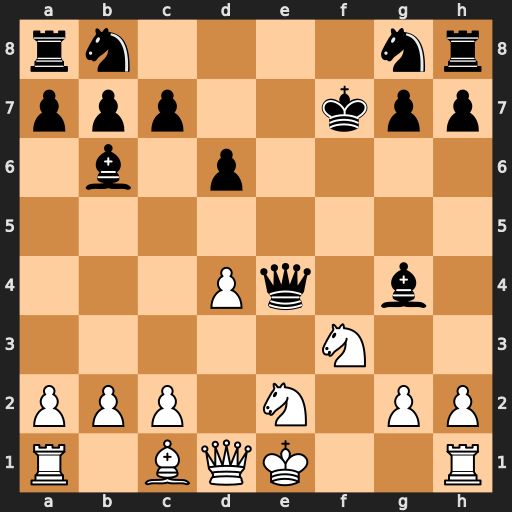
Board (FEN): rn4nr/ppp2kpp/1b1p4/8/3Pq1b1/5N2/PPP1N1PP/R1BQK2R
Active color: w
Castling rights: KQ
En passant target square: -
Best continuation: Ng5+ Ke8 Nxe4